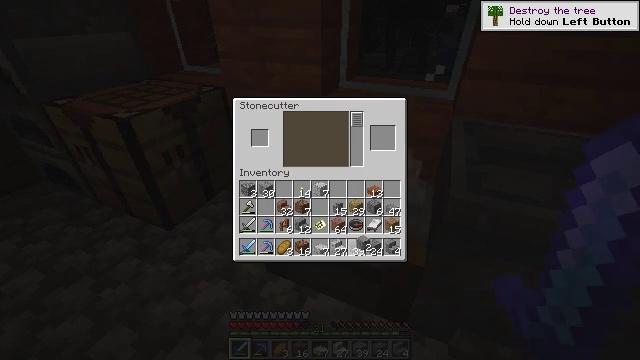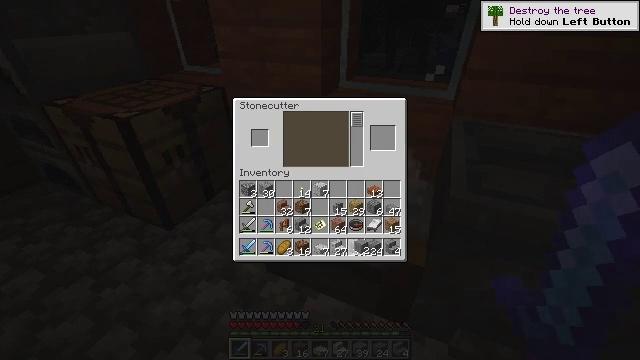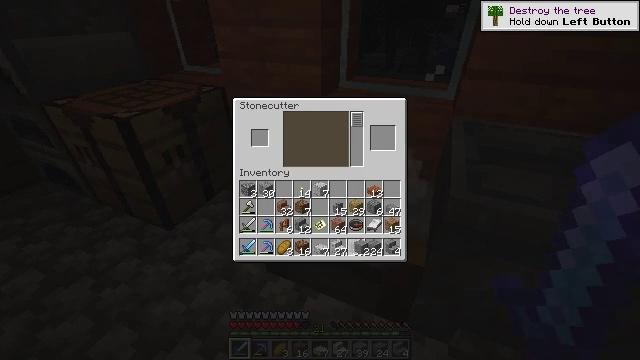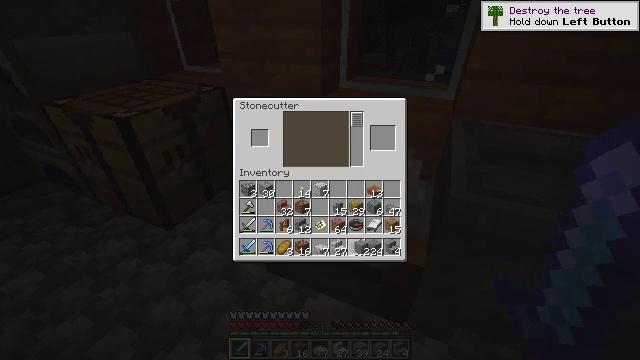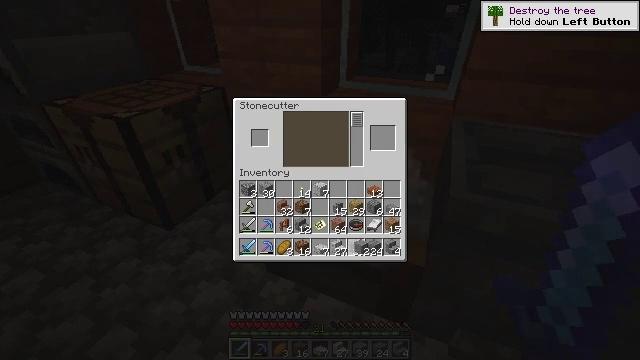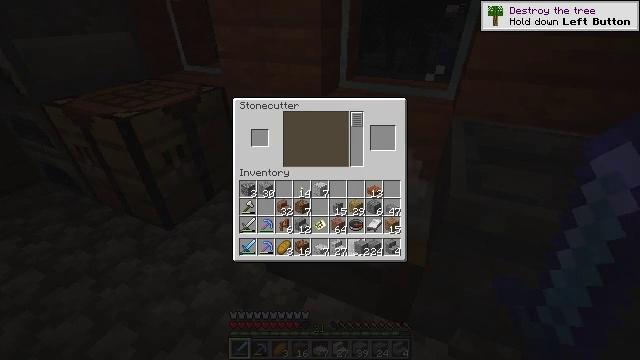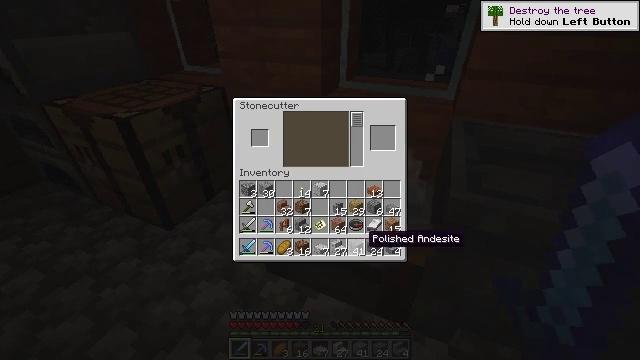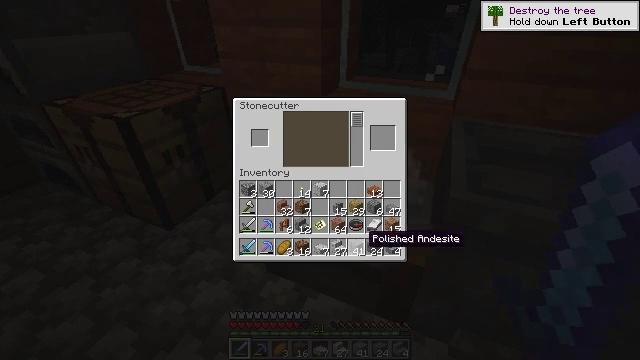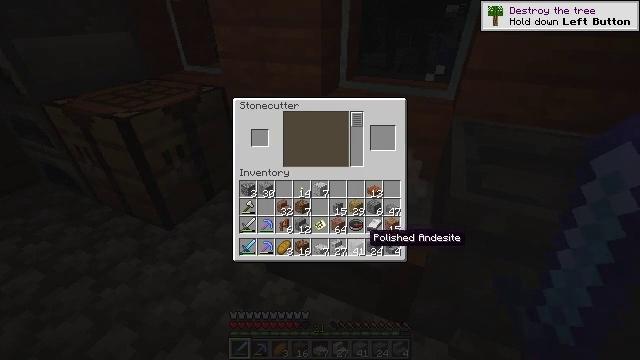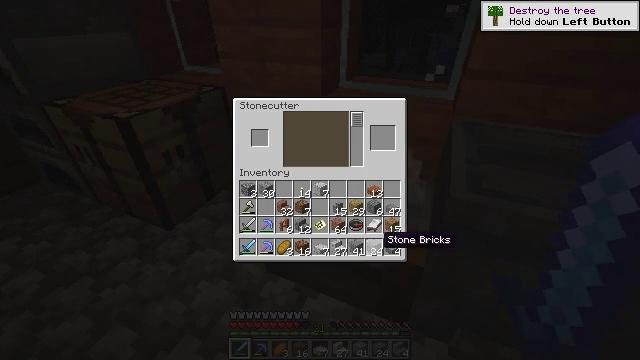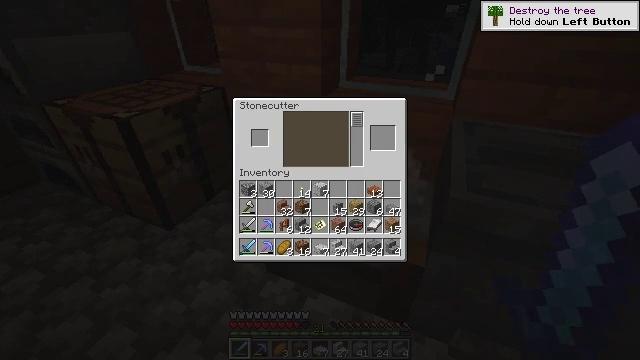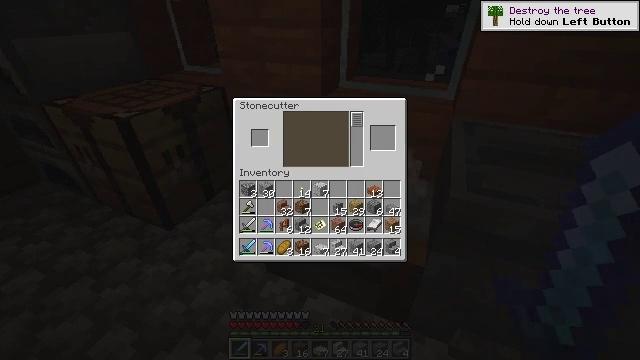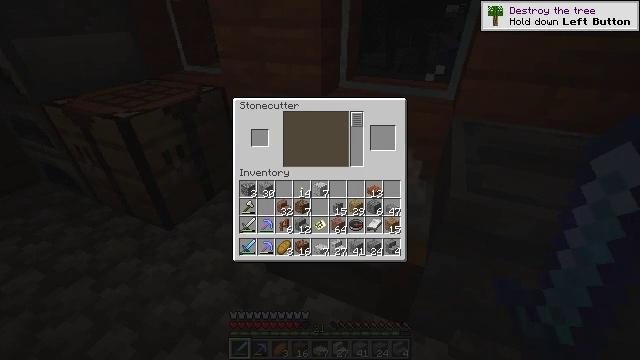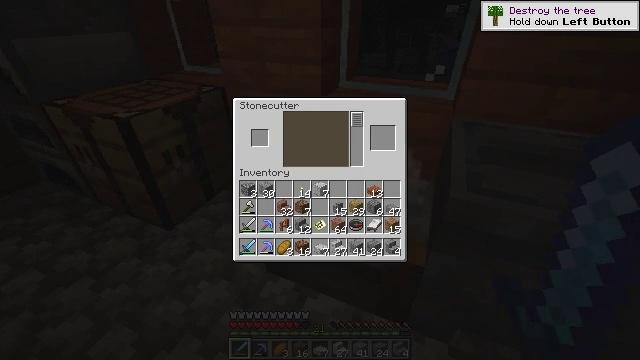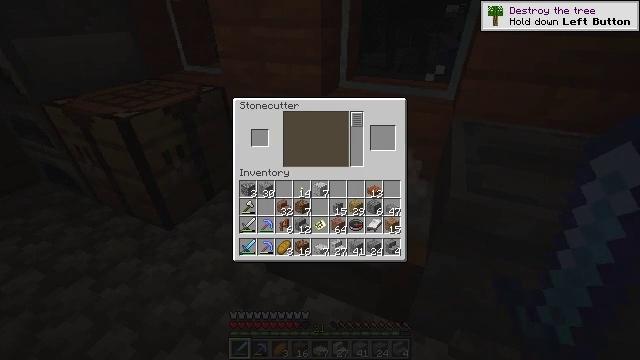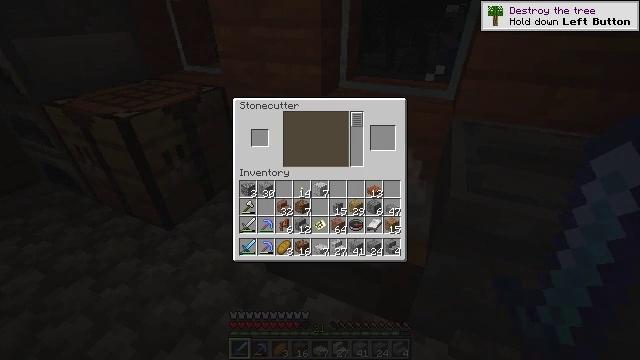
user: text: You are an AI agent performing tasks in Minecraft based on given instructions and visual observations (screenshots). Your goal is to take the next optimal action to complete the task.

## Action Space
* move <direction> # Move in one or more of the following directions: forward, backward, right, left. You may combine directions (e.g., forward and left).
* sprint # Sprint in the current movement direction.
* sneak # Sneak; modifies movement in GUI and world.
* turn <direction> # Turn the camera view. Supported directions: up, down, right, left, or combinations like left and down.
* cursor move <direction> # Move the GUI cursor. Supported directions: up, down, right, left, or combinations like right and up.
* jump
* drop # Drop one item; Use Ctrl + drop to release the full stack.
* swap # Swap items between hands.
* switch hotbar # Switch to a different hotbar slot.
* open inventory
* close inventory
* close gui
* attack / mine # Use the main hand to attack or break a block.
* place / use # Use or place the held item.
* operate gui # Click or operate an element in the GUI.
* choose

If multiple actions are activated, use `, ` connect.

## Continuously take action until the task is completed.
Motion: motion action
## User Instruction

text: Harvest the dead bush.
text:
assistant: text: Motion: no_op
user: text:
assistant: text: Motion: no_op
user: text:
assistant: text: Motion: operate gui
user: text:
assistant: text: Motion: operate gui
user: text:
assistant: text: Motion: operate gui
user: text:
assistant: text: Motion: no_op
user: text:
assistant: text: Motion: no_op
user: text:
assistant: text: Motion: no_op
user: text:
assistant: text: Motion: cursor move right
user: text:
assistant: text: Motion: cursor move right and down
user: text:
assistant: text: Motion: no_op
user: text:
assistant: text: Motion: no_op
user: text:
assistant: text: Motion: no_op
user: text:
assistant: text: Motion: no_op
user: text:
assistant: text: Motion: no_op
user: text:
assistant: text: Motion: no_op
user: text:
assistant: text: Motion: no_op
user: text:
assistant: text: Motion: no_op
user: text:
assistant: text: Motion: cursor move left and up
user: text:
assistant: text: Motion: cursor move left and up
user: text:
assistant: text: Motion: cursor move left and up
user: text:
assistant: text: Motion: cursor move left and up
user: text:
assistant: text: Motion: no_op
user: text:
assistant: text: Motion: no_op
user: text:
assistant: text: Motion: no_op
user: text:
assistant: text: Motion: no_op
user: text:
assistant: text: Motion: no_op
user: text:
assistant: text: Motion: no_op
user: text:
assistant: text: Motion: no_op
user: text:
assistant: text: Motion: no_op